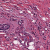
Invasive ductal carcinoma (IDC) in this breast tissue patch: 1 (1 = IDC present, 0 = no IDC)